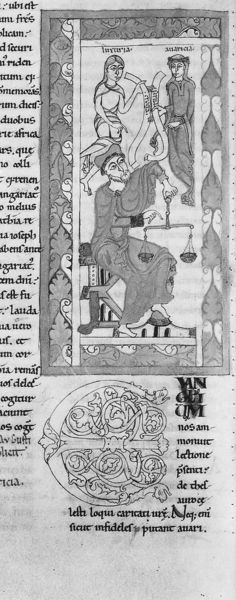
Titel: Augustinus, Opera
Institution: Cambrai, Bibliothèque Municipale
Schlagwörter: mann, weiß, frauen, menschen, sitzen, frau, schwarz, stuhl, zeichnung, malerei, ornament, richter, rahmen, bild, horn, kaufmann, musik, schrift, hocker, französisch, waage, wage, buch, druck, schwarz-weiß, seite, initiale, fraue, buchseite, schwarz weis, prister, mittelalter, priester, miniatur, handschrift, kapitel, latein, buchmalerei, recht, capital, mann waage